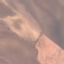
Land use / land cover class: AnnualCrop